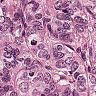
Metastatic tissue present: yes